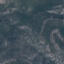
Land use / land cover: HerbaceousVegetation